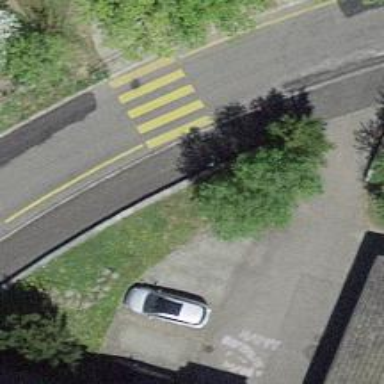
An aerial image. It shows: Regular kerb.